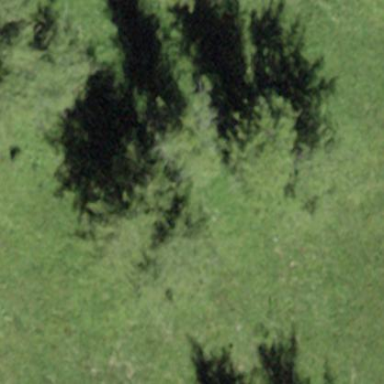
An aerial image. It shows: Forest area.